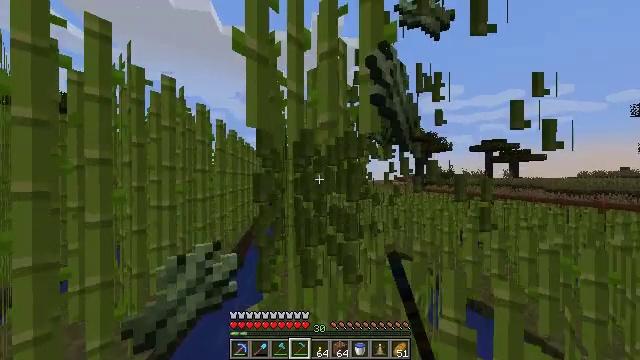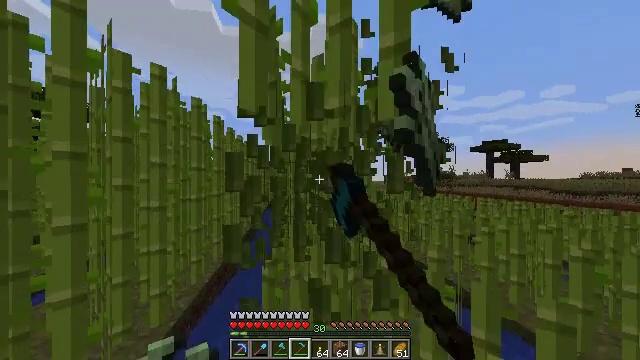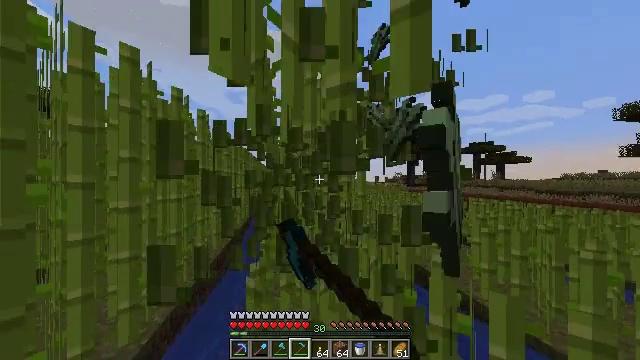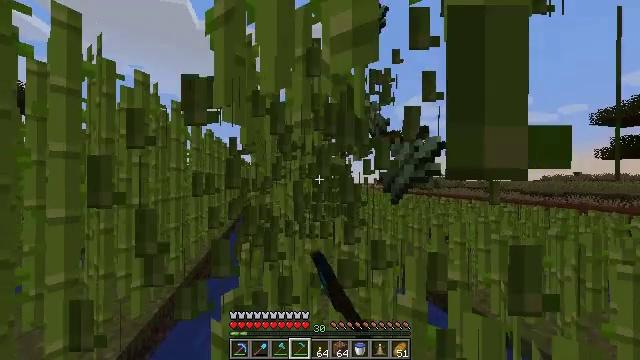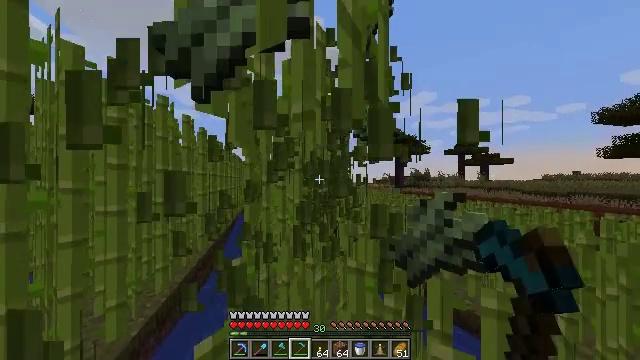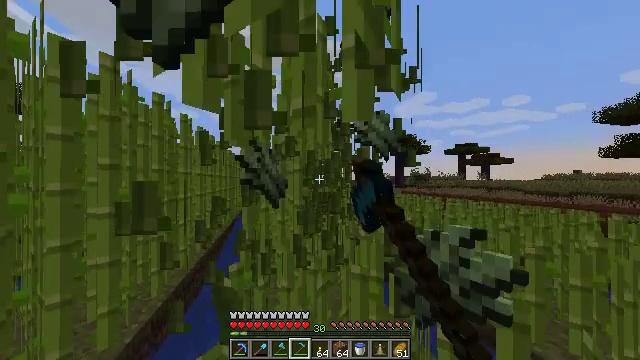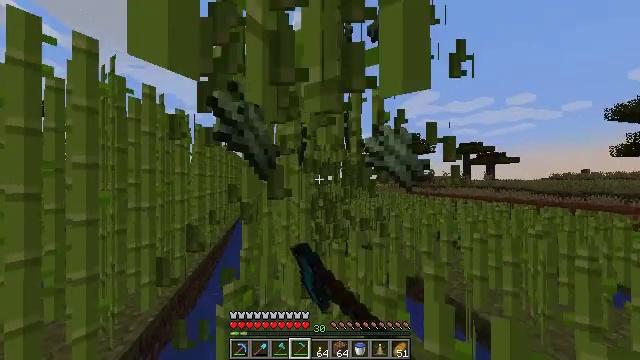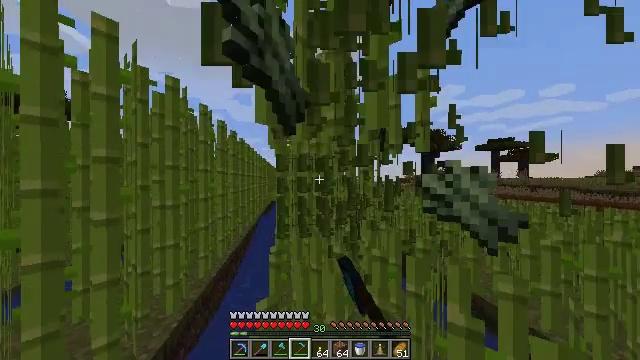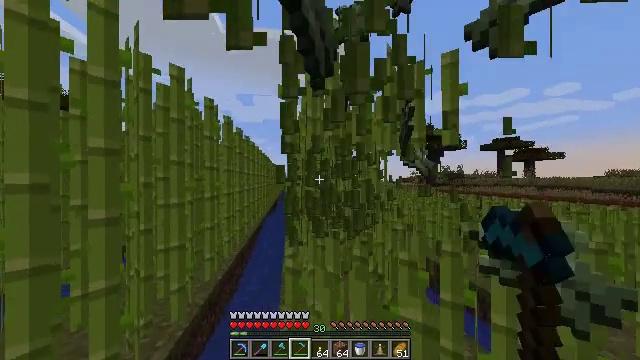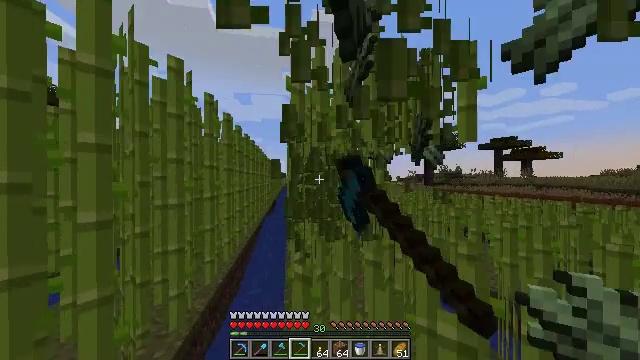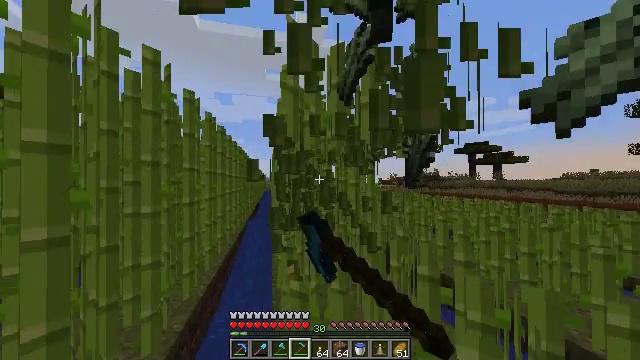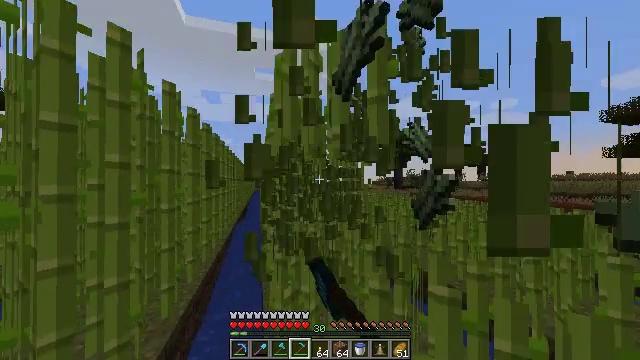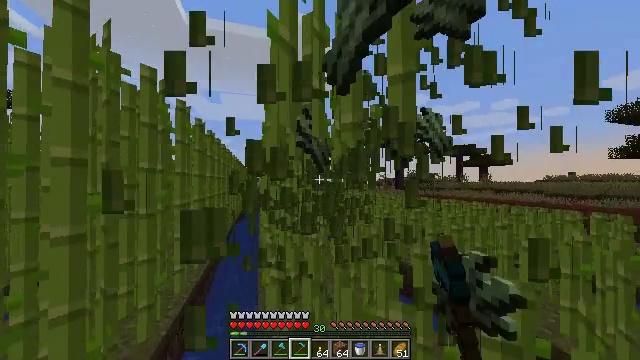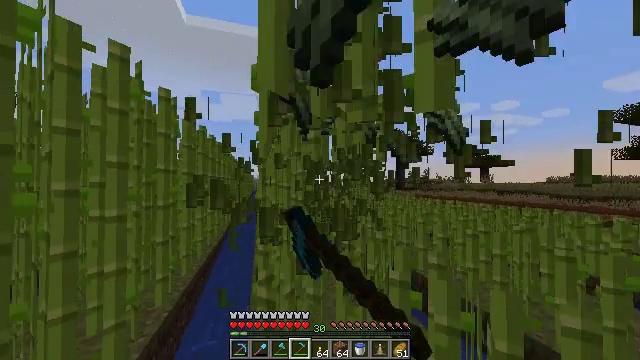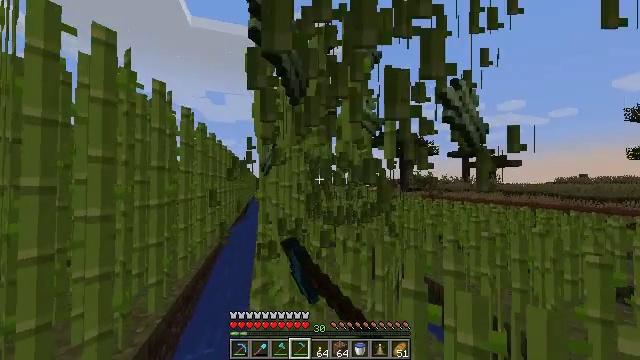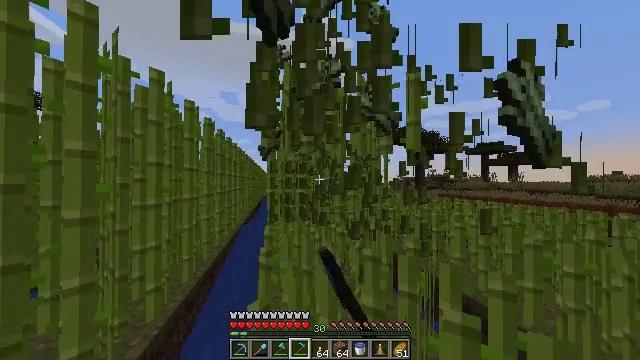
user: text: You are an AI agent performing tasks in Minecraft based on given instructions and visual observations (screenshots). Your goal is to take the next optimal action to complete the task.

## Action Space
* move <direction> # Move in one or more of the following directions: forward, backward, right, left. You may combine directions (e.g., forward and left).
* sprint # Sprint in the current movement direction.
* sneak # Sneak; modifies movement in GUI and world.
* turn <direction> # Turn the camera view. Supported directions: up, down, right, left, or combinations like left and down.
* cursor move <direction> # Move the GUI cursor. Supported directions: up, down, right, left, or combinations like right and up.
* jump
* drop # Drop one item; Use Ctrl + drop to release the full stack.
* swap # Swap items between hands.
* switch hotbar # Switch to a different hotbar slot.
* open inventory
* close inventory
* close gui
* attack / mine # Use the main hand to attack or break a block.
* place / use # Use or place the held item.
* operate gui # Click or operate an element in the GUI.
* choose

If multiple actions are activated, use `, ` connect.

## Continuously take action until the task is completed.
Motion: motion action
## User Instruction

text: Break the sugar cane.
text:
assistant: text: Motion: move forward, sprint, attack / mine
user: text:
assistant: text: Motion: move forward, sprint, turn right, attack / mine
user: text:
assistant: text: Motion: move forward, sprint, turn right, attack / mine
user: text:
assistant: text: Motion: move forward, sprint, attack / mine
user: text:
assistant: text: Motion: move forward, sprint, attack / mine
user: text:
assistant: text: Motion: move forward and move left, sprint, attack / mine
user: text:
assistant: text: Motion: move forward and move left, sprint, turn left, attack / mine
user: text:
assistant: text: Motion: move forward and move left, sprint, attack / mine
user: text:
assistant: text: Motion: move forward and move left, sprint, attack / mine
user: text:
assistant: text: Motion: move forward, sprint, turn right, attack / mine
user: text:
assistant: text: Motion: move forward, sprint, turn right, attack / mine
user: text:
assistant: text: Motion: move forward, sprint, attack / mine
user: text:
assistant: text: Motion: move forward, sprint, attack / mine
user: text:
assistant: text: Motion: move forward, sprint, attack / mine
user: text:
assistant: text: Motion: move forward, sprint, turn left, attack / mine
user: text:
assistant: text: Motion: move forward, sprint, turn left, attack / mine
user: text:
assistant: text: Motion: move forward, sprint, attack / mine
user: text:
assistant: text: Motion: move forward and move left, sprint, attack / mine
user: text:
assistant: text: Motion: move forward and move left, sprint, attack / mine
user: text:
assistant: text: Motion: move forward and move left, sprint, turn right, attack / mine
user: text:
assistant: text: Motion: move forward, sprint, turn right, attack / mine
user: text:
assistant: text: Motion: move forward, sprint, turn right, attack / mine
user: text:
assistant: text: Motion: move forward, sprint, attack / mine
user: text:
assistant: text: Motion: move forward, sprint, attack / mine
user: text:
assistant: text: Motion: move forward, sprint, turn left, attack / mine
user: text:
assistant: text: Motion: move forward, sprint, turn left, attack / mine
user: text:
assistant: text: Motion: move forward, sprint, turn left, attack / mine
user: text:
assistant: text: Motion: move forward, sprint, attack / mine
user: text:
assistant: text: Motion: move forward, sprint, turn right, attack / mine
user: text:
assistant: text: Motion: move forward, sprint, attack / mine